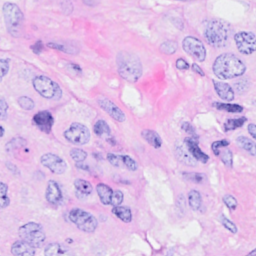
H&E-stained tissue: Breast